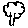
Label: tree